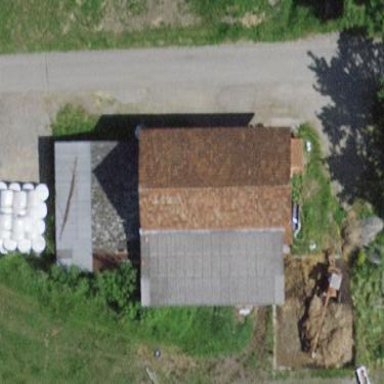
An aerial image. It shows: Farm auxiliary building.